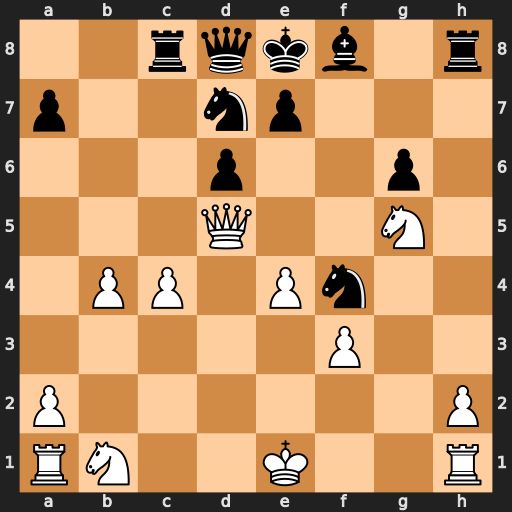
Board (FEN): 2rqkb1r/p2np3/3p2p1/3Q2N1/1PP1Pn2/5P2/P6P/RN2K2R
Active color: w
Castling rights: KQk
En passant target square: -
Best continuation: Qf7#